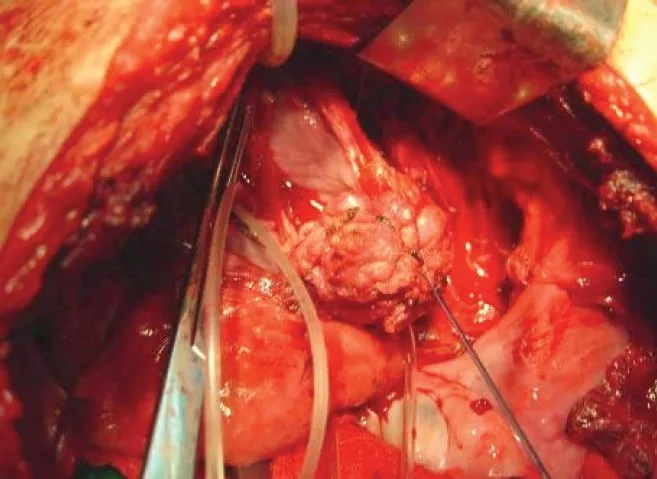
Dissection and resection of tumour formation.
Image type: medical_photograph (other_medical_photograph)